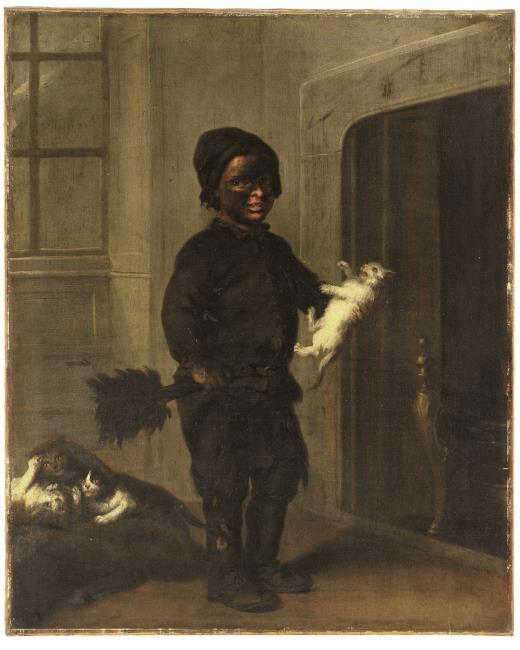
Title: The Chimney-Sweeper's Boy
Artist: Jacopo Amigoni
Earliest date: 1700
Latest date: 1752
Genre: painting
Iconography: Pomander
Keywords: genre, boy, whisk broom, chimney, cat (domestic), interior view